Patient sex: F
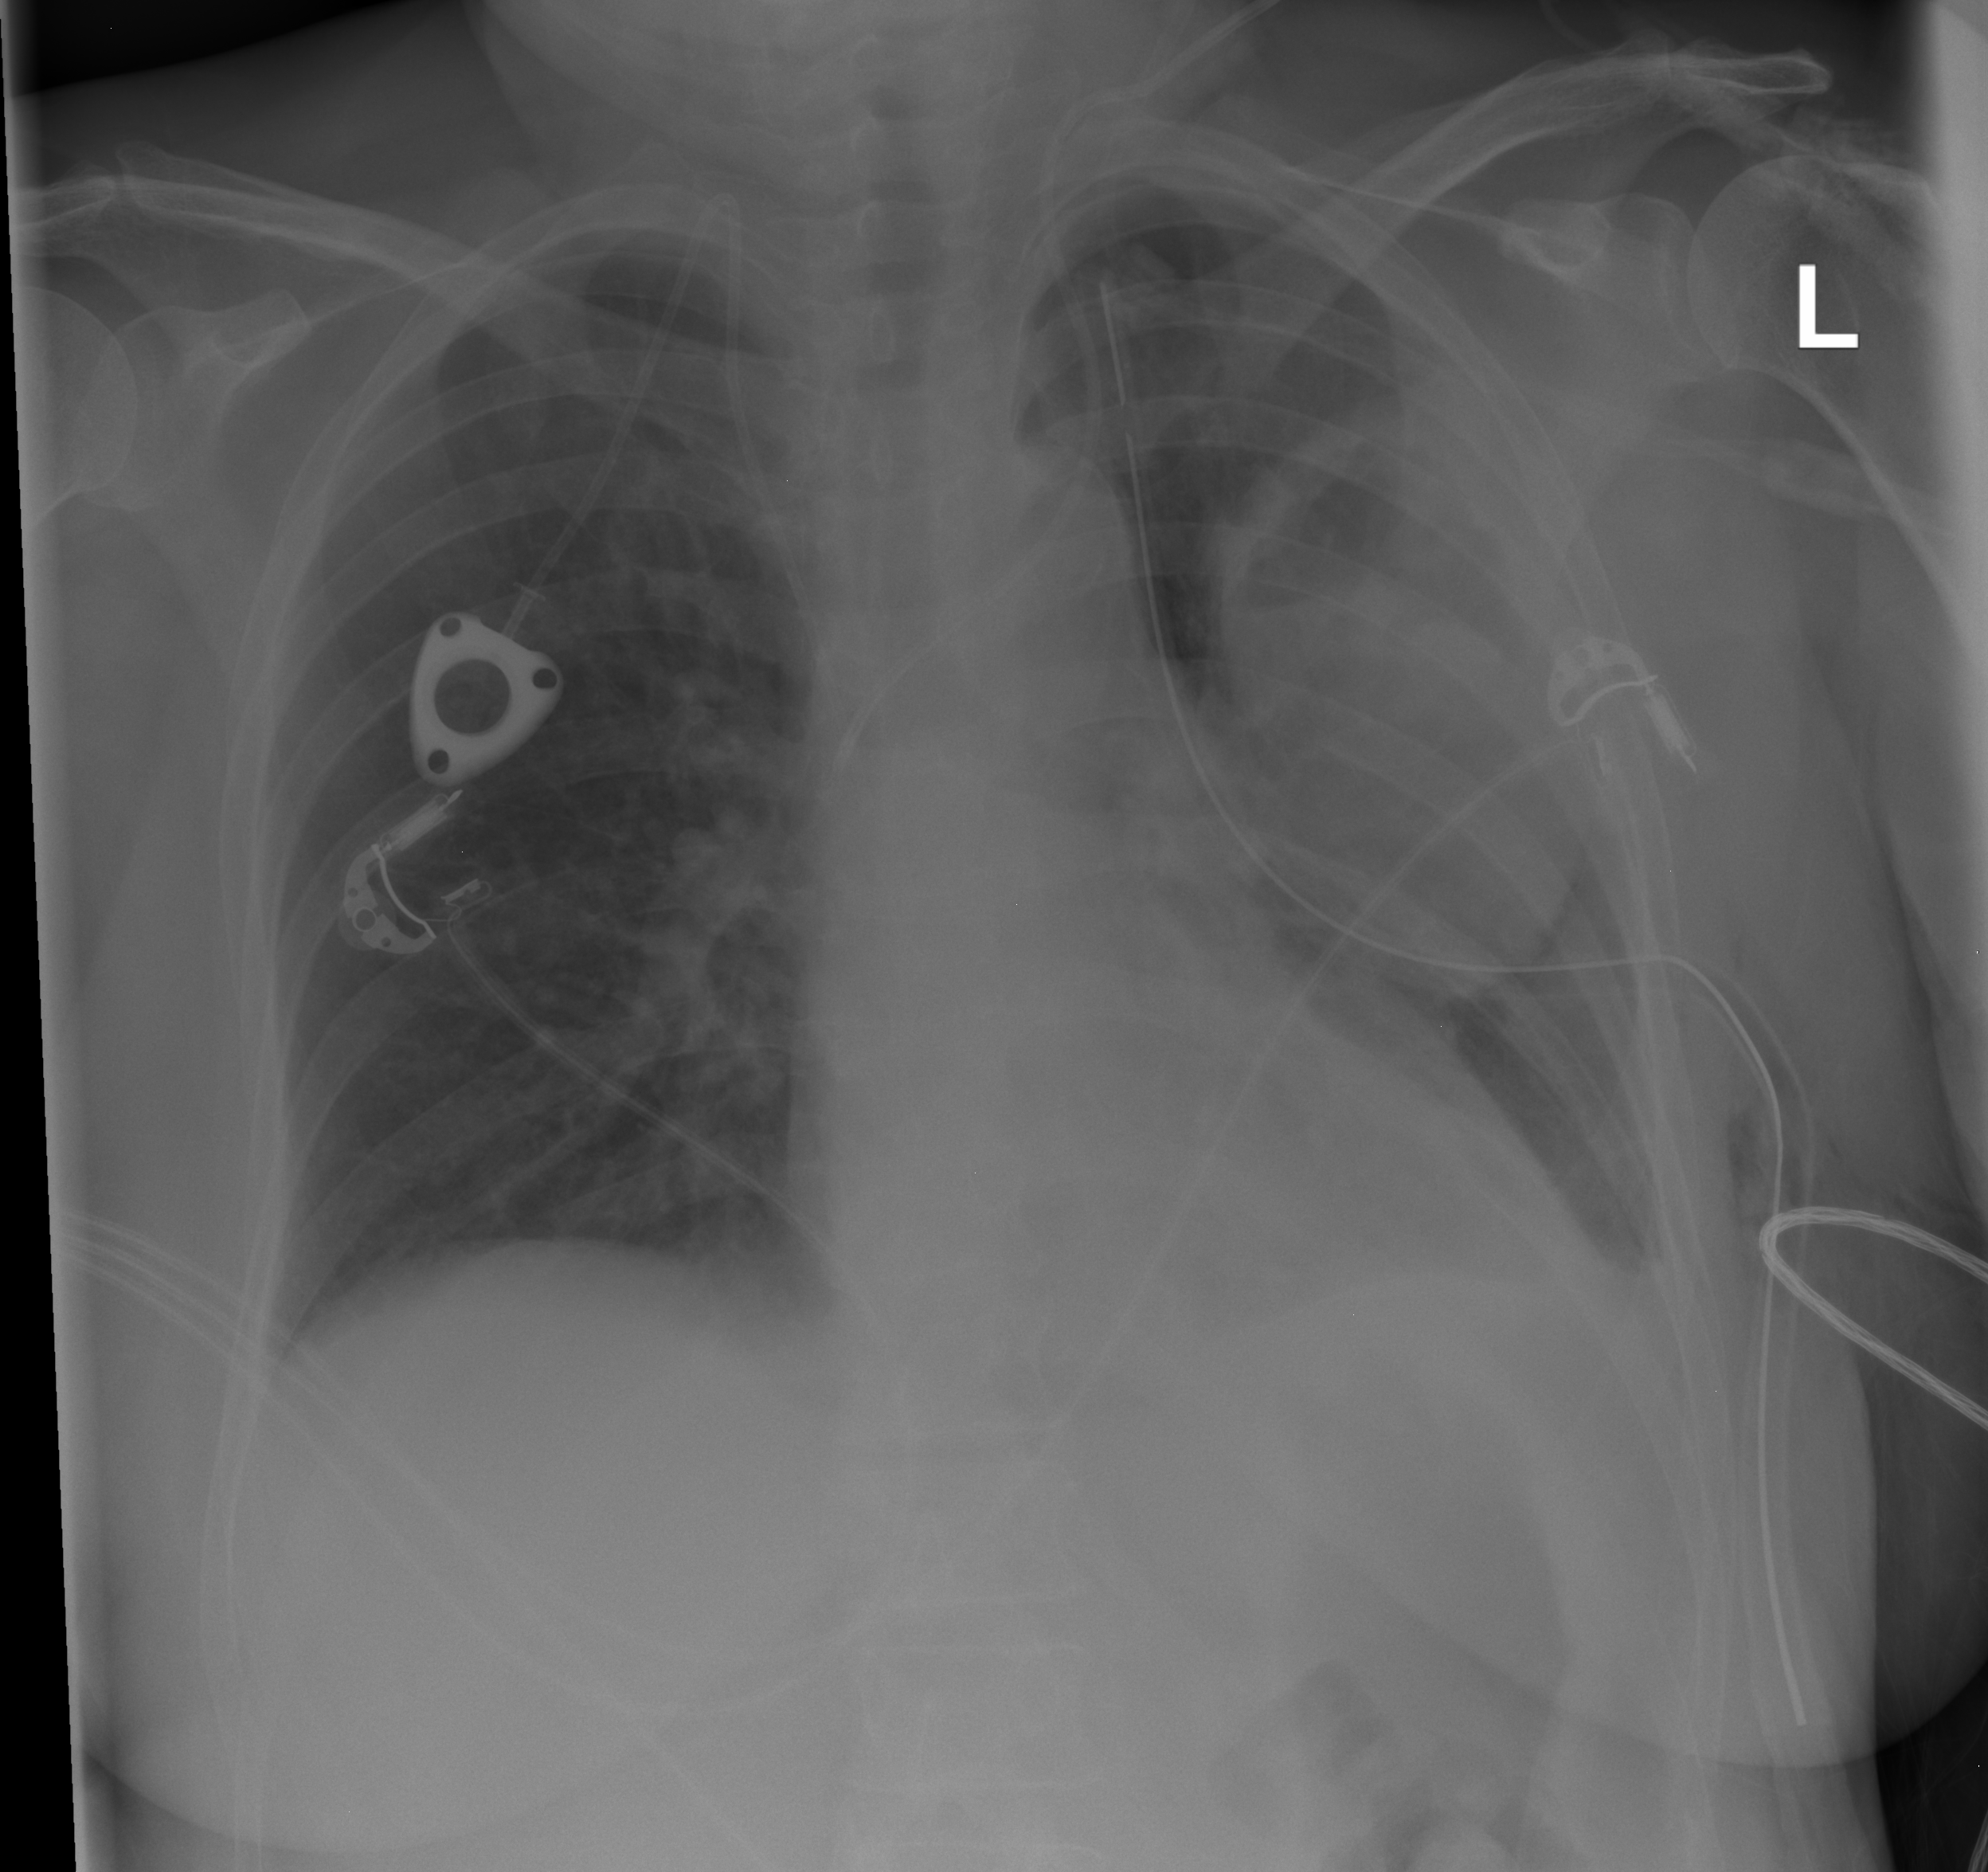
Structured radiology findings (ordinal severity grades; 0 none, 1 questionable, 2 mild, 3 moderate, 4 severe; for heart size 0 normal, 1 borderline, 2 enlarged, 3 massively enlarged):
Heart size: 0
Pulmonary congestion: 0
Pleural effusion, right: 0
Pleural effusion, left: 2
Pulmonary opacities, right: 0
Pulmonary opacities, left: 0
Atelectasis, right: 0
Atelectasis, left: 3